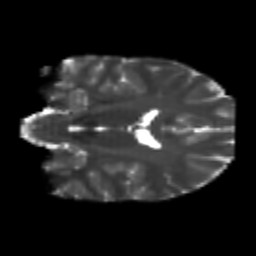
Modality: T2w
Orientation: coronal
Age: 21
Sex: female
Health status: healthy
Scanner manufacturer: philips
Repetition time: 7.385 s
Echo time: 0.08599 s